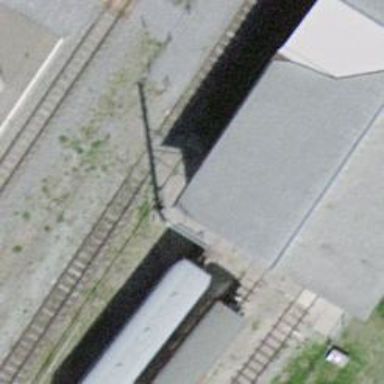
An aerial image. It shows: Narrow-gauge railway yard with one track. The yard is electrified with contact line.